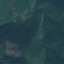
Land use / land cover: Forest